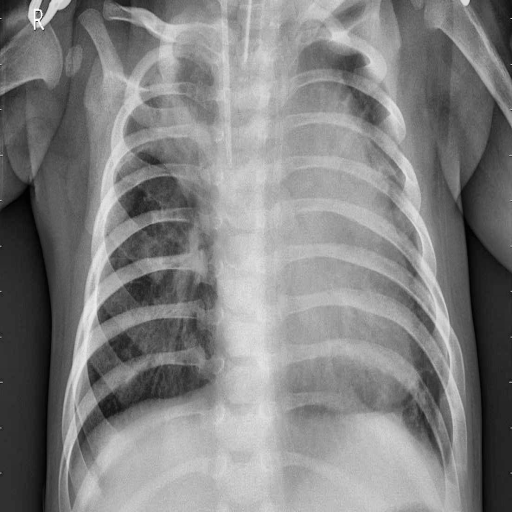
Finding: PNEUMONIA